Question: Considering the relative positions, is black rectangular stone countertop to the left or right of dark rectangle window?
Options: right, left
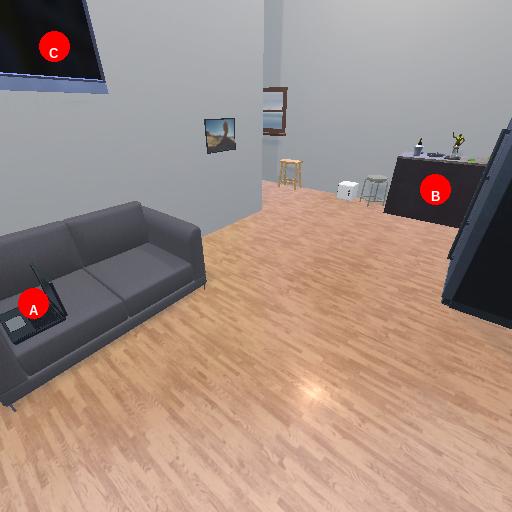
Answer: right